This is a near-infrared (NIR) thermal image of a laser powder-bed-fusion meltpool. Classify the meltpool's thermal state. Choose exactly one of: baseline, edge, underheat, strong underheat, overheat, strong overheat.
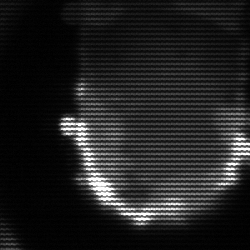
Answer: baseline